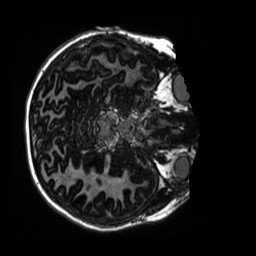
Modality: MP2RAGE
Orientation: axial
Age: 11
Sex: female
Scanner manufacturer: siemens
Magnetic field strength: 3 T
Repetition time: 4 s
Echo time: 0.00303 s